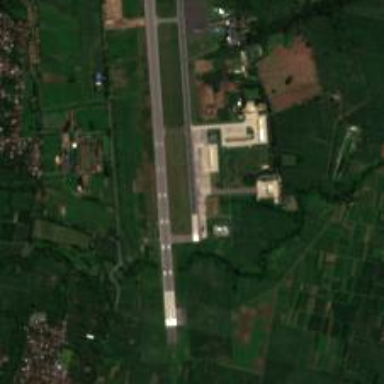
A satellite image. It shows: Runway at airport.